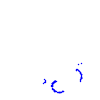
Particle: proton